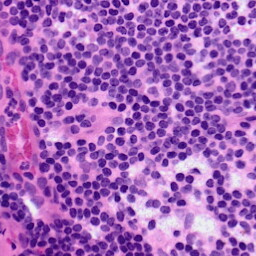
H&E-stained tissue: LymphNode